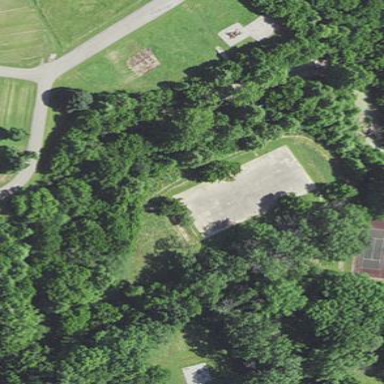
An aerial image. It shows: Basketball court located in leisure land pitch.